七年级 · 度量几何学
有理数 $a$ 在数轴上的位置如图所示, 下列各数中, (1) $-a-1$; (2 $|a+1|$; (3) $2-|a|$; (4) $\frac{1}{2}|a|$, 在 0 到 1 之间数的个数是

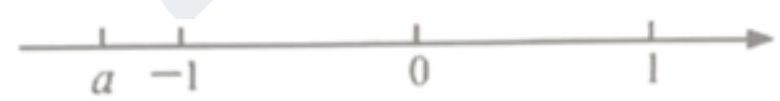
1
B. 2
C. 3
D. 4
答案: D
解析: (1)根据数轴可以知道: $-2<a<-1$,
$\therefore 1<-a<2$,

$\therefore 0<-a-1<1$, 符合题意

(2) $\because-2<a<-1$,

$\therefore-1<a+1<0$,

$\therefore 0<|a+1|<1$, 符合题意

(3) $\because-2<a<-1$,

$\therefore 1<|a|<2$,

$\therefore-2<-|a|<-1$,

$\therefore 0<2-|a|<1$, 符合题意;

(4) $\because 1<|a|<2$,

$\therefore \frac{1}{2}<\frac{1}{2}|a|<1$, 符合题意.

故答案为: D